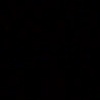
Label: space